Interaction volume radius: 5 \u00c5
Interaction volume height: 20 \u00c5
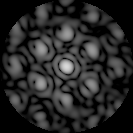
Disorder parameter: 0.5073